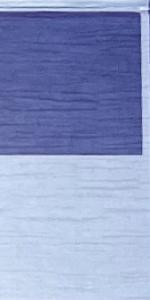
Label: Empty